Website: lowes
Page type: review-order
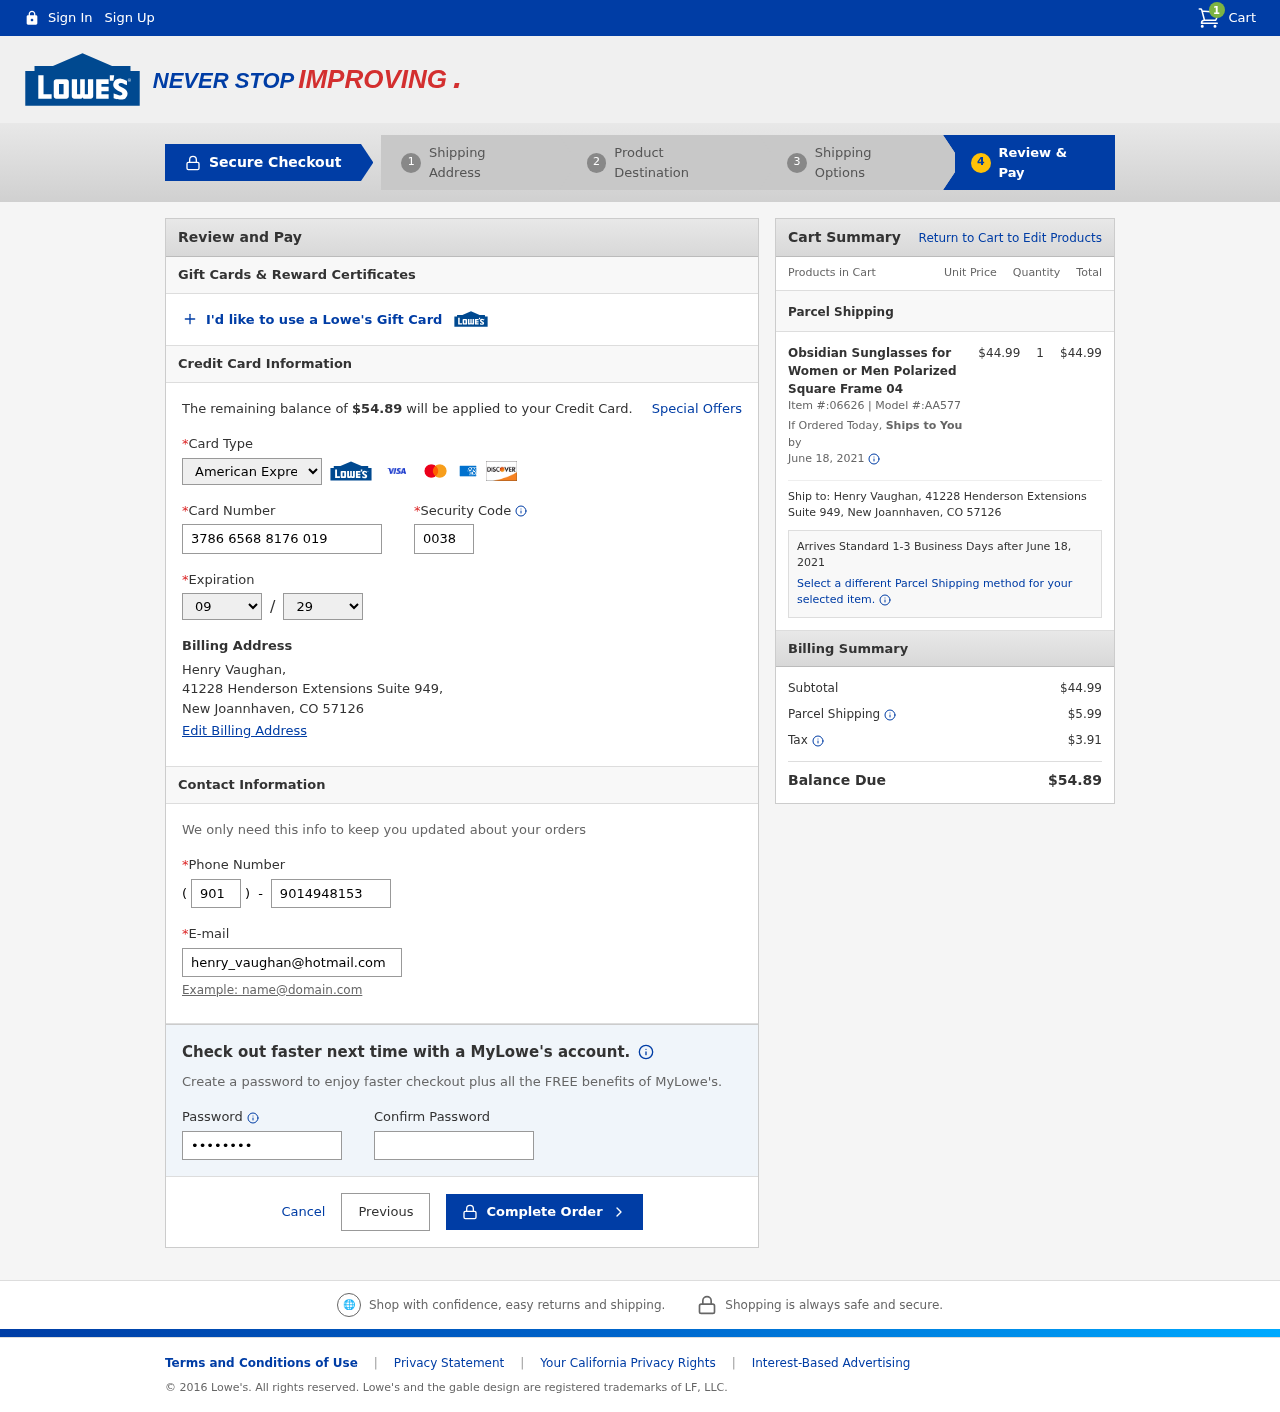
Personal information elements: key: PII_CARD_CVV
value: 0038
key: PII_CARD_EXPIRY_MONTH
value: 09
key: PII_CARD_EXPIRY_YEAR
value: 29
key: PII_CARD_NUMBER
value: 3786 6568 8176 019
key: PII_CARD_TYPE
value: American Express
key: PII_CITY
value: New Joannhaven
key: PII_EMAIL
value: henry_vaughan@hotmail.com
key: PII_FULLNAME
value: Henry Vaughan,
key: PII_PHONE
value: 9014948153
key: PII_PHONE_AREA
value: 901
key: PII_POSTCODE
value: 57126
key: PII_STATE_ABBR
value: CO
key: PII_STREET
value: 41228 Henderson Extensions Suite 949,
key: PII_FULLNAME2
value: Henry Vaughan
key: PII_STREET2
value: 41228 Henderson Extensions Suite 949
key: PII_CITY_STATE_ZIP2
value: New Joannhaven, CO 57126
Product elements: key: PRODUCT1_NAME
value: Obsidian Sunglasses for Women or Men Polarized Square Frame 04
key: PRODUCT1_PRICE
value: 44.99
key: PRODUCT1_QUANTITY
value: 1
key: PRODUCT1_ITEM_NUMBER
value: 06626
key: PRODUCT1_MODEL_NUMBER
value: AA577
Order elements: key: ORDER_NUM_ITEMS
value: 1
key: ORDER_TOTAL
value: $54.89
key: ORDER_SHIPPING_DATE
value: June 18, 2021
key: ORDER_SUBTOTAL
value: $44.99
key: ORDER_SHIPPING_DATE2
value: June 18, 2021
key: ORDER_SUBTOTAL2
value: $44.99
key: ORDER_SHIPPING_COST
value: $5.99
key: ORDER_TAX
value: $3.91